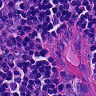
Metastatic tissue present: no